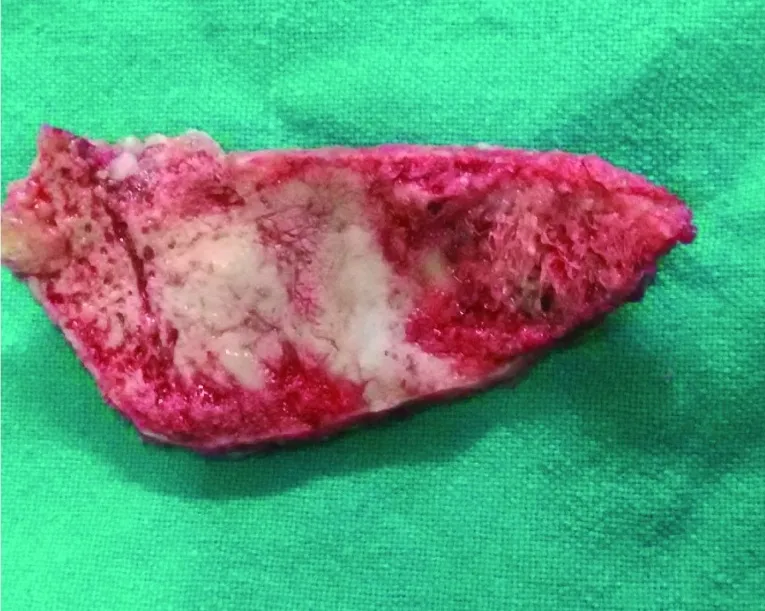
Photograph of the involved bone showing the typical 'honeycomb' appearance.
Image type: medical_photograph (other_medical_photograph)